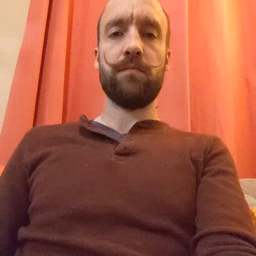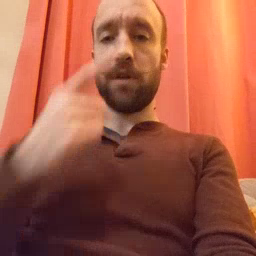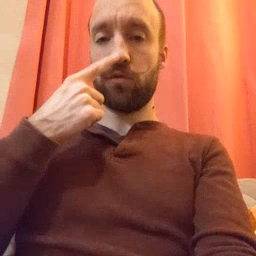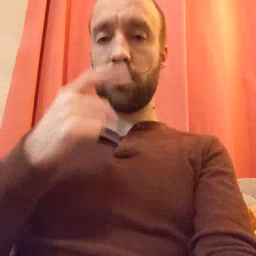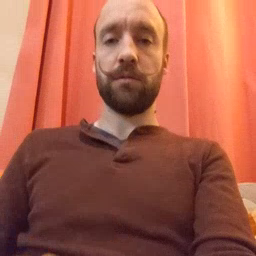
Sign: nose